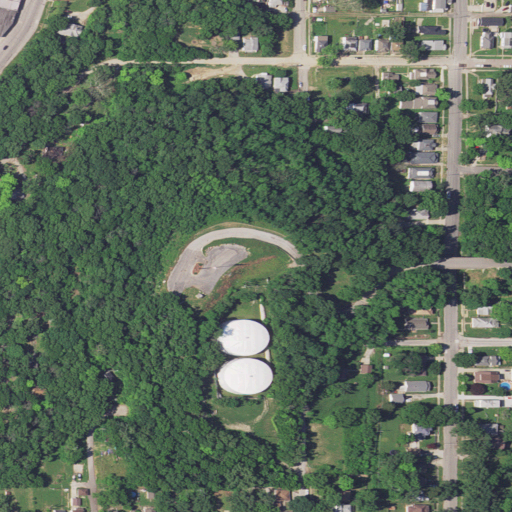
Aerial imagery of mountain in Missouri named King Hill containing open development, low intensity development, medium intensity development, and high intensity development